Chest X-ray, AP view. Patient: 46 years old, sex F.
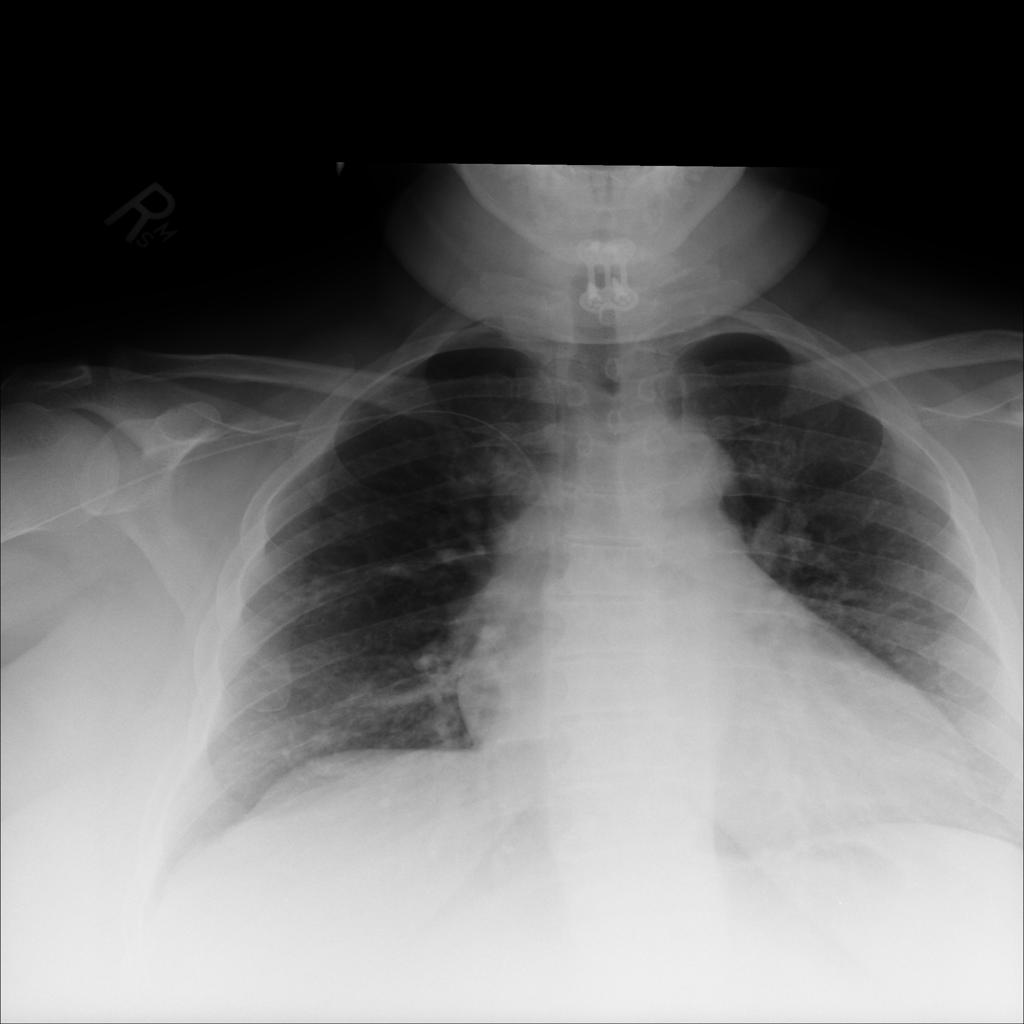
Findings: No Finding